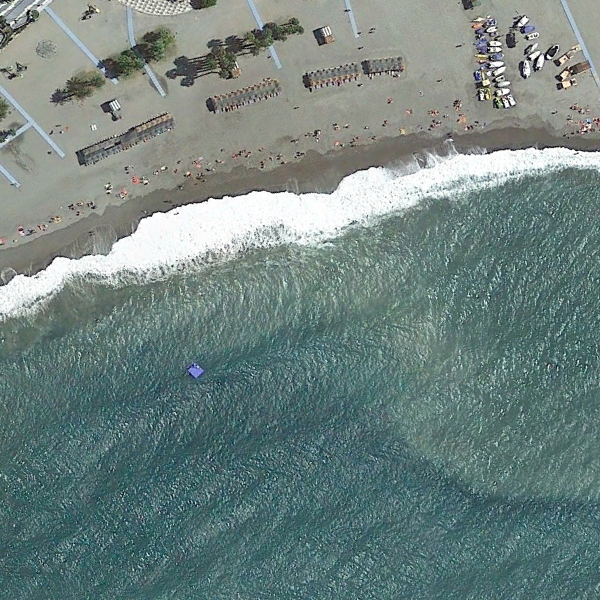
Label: Beach